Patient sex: M
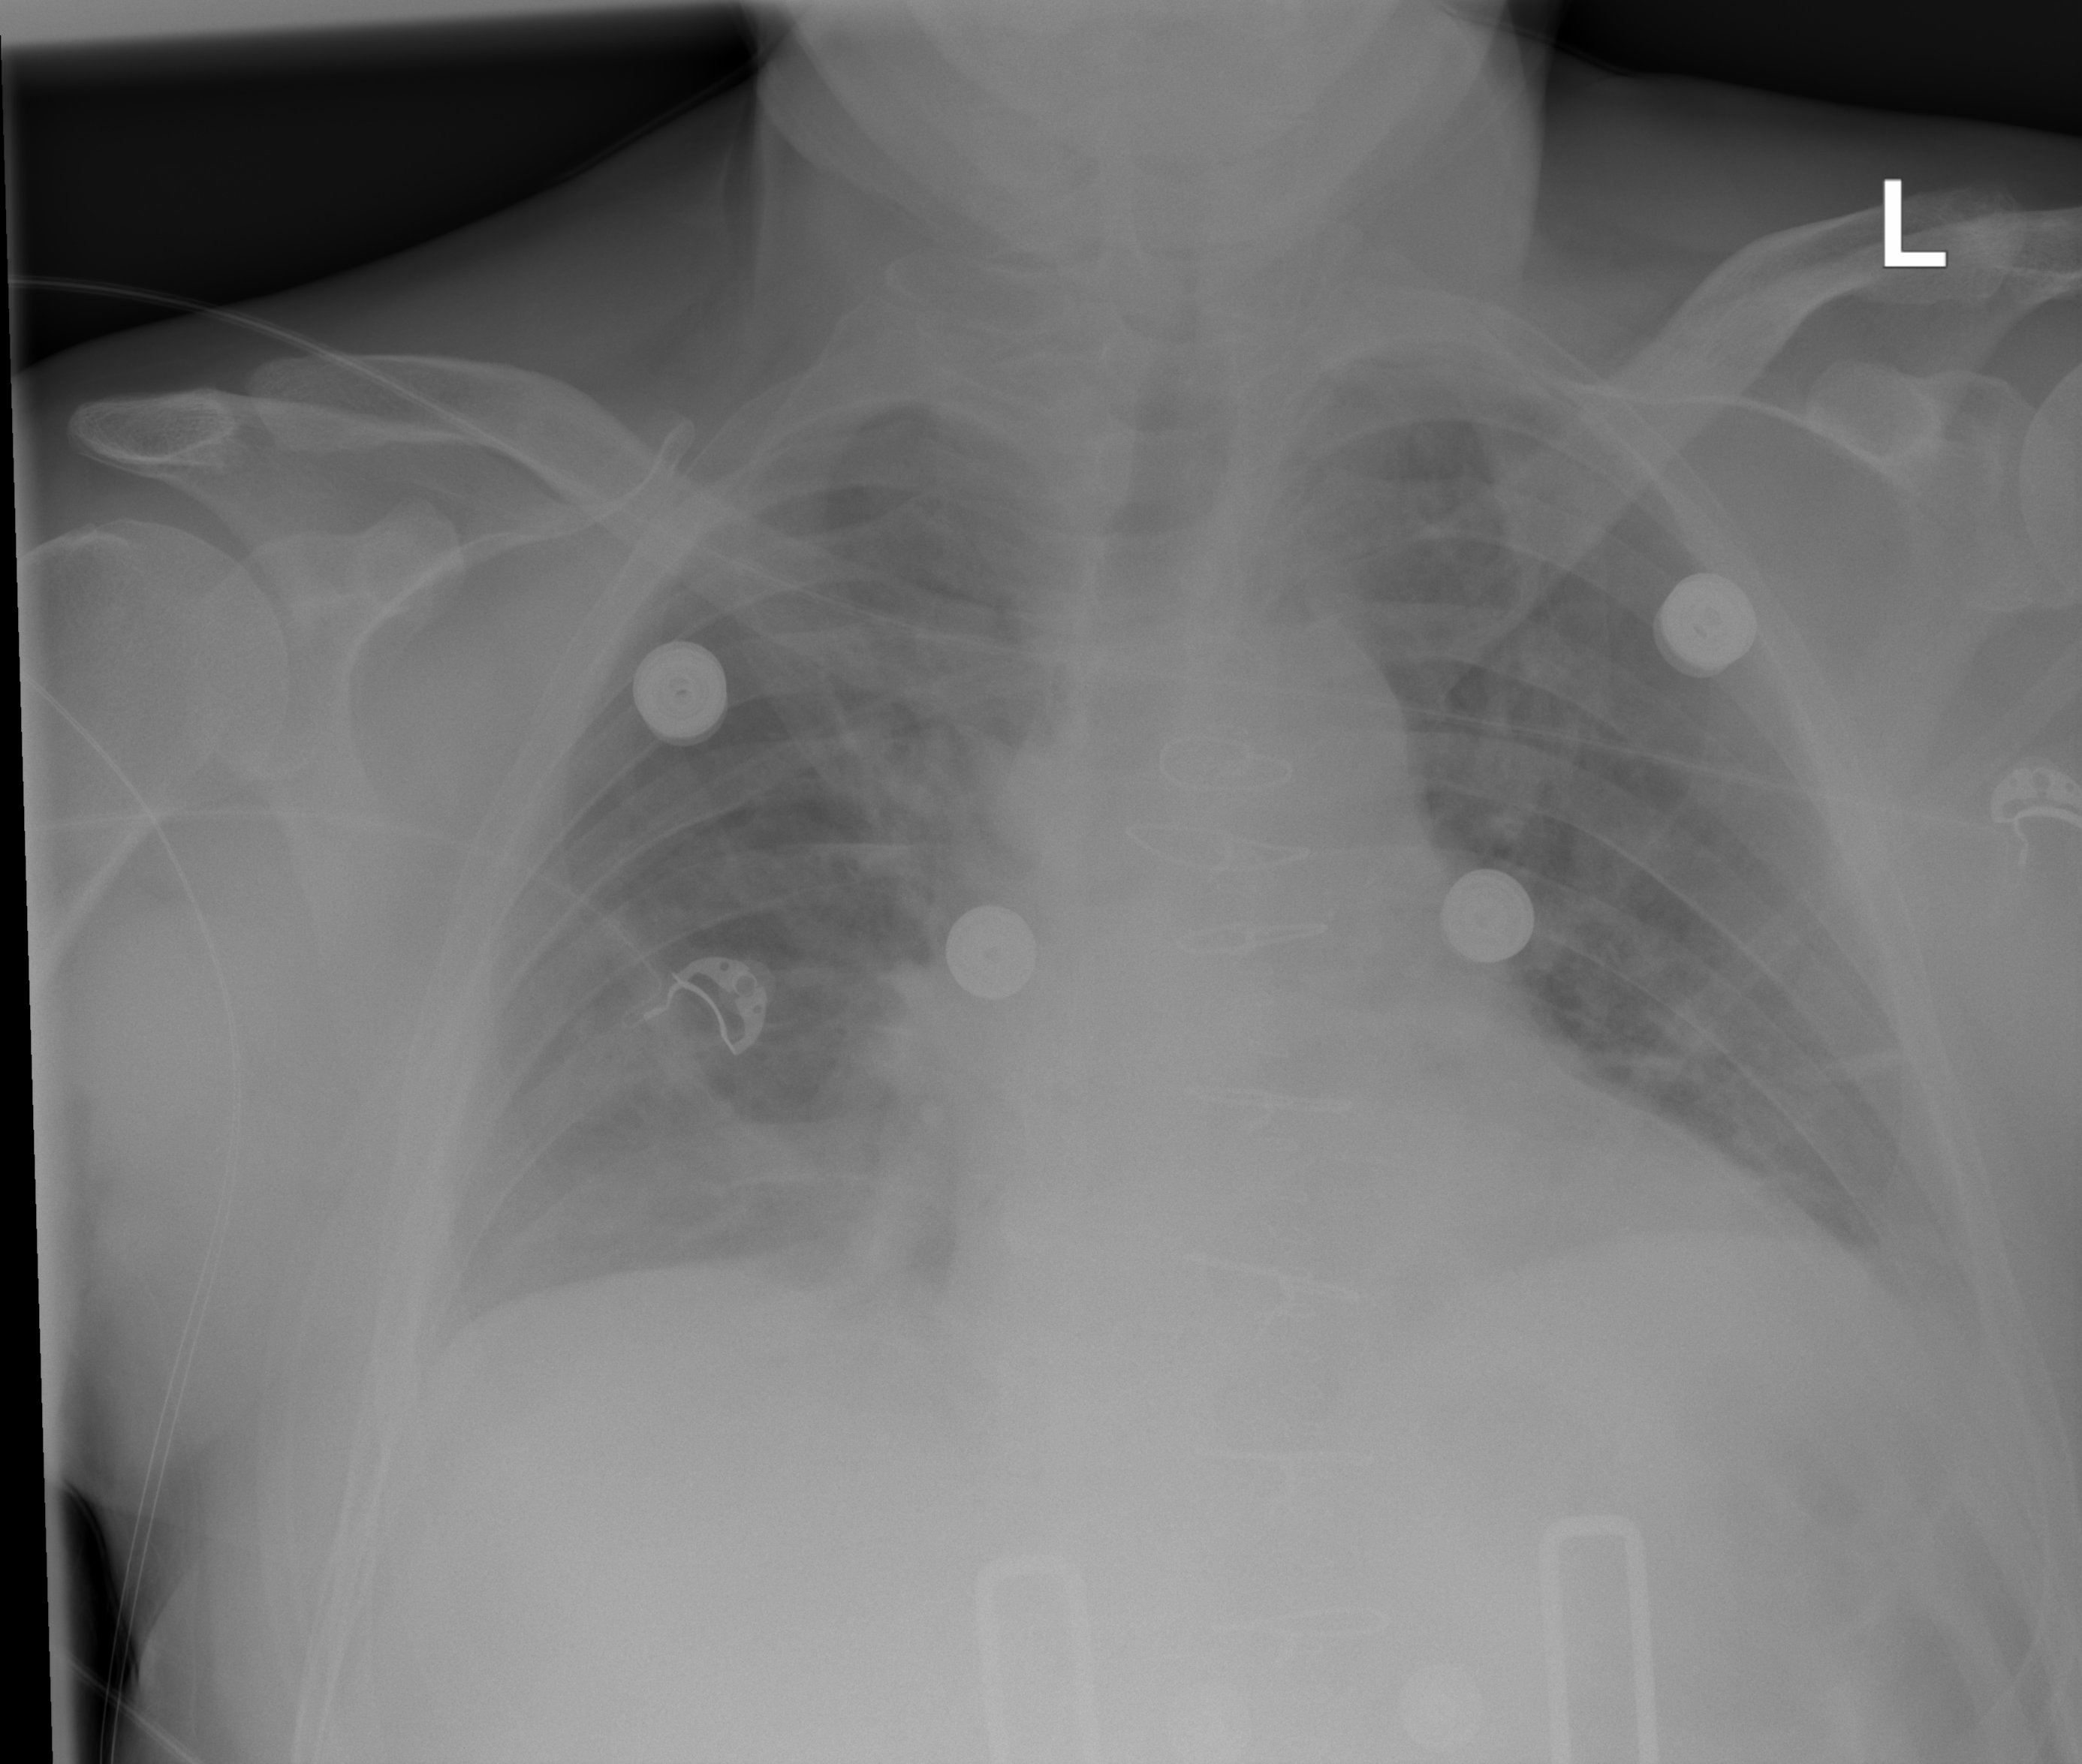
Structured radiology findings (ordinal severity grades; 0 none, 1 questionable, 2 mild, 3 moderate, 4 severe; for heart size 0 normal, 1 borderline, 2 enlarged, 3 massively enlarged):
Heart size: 2
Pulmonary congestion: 1
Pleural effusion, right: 0
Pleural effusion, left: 1
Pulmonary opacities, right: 1
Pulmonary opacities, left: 0
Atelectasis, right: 0
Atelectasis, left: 1